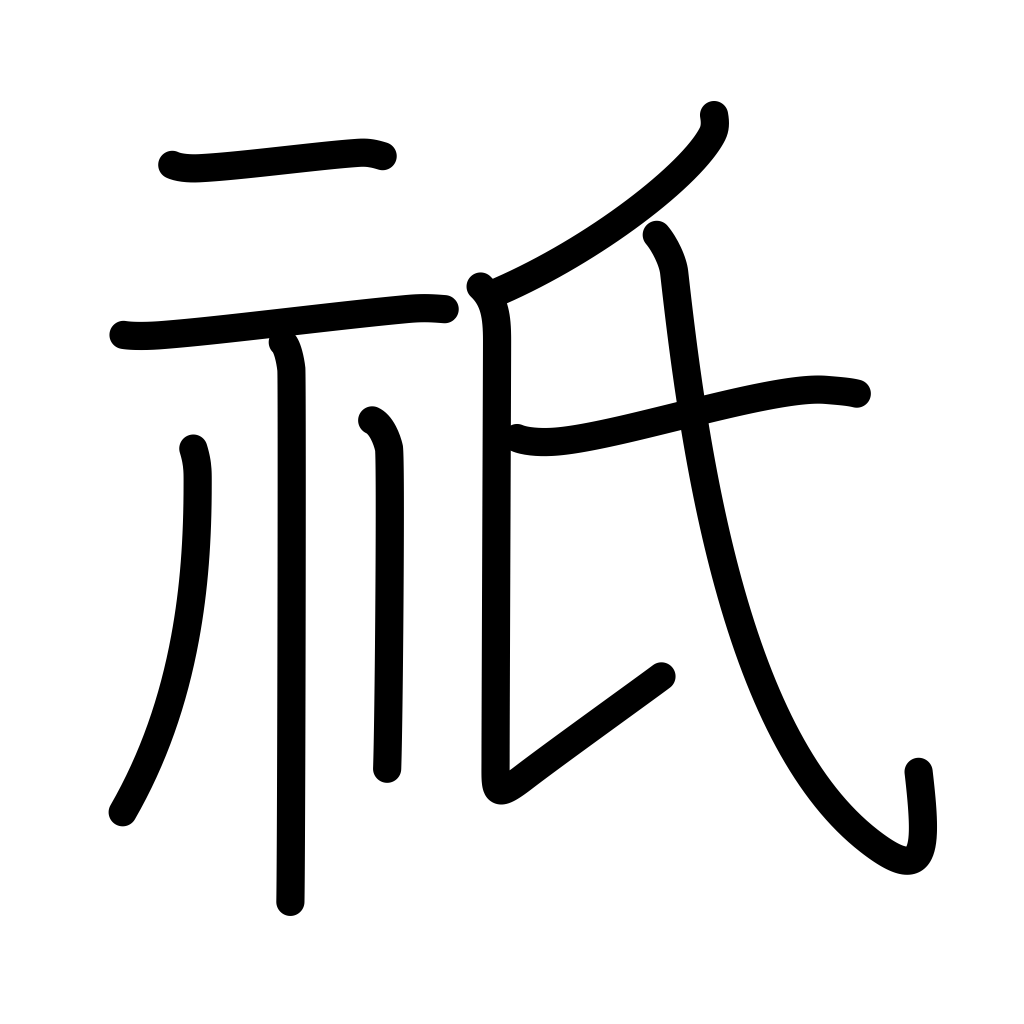
Meaning: national or local god, peaceful, great